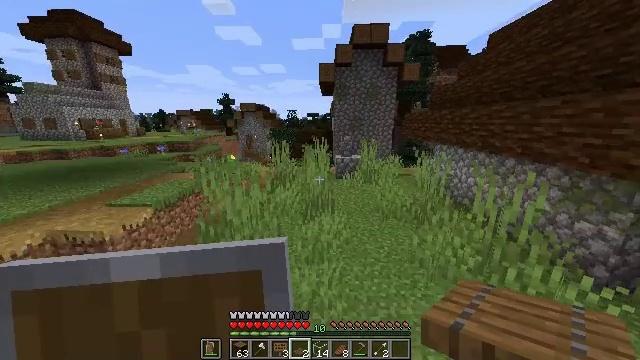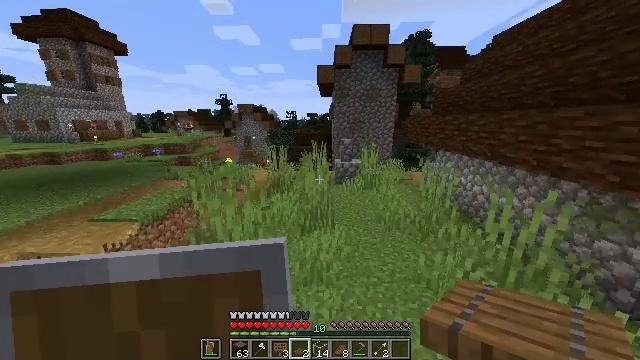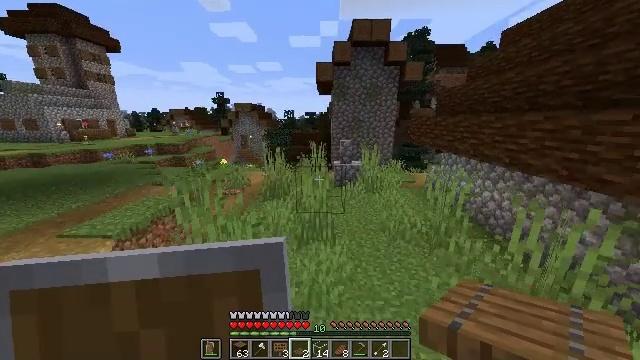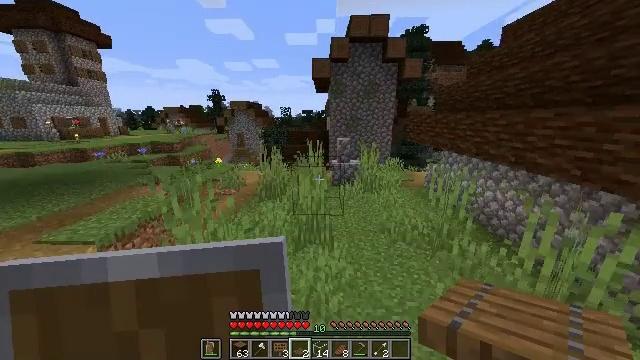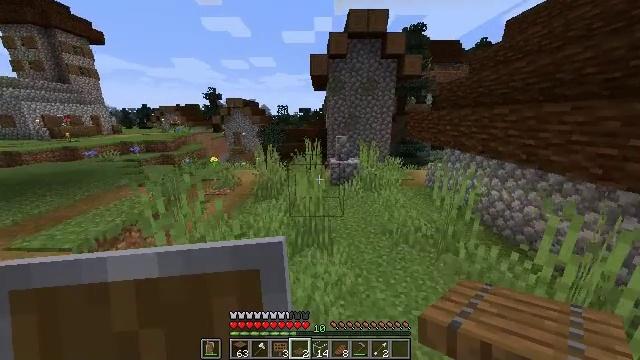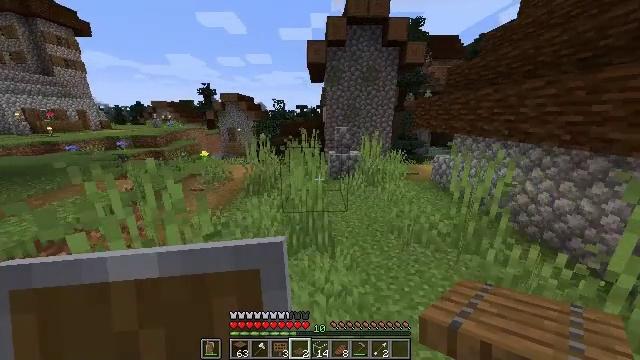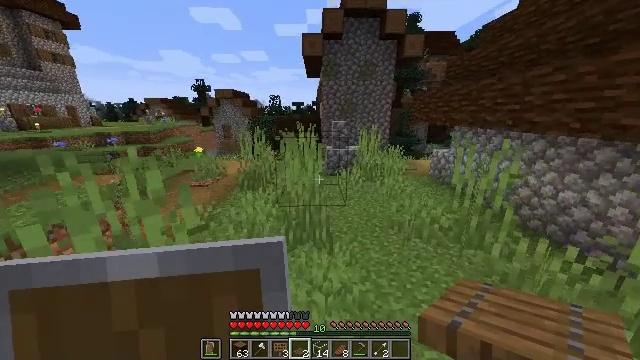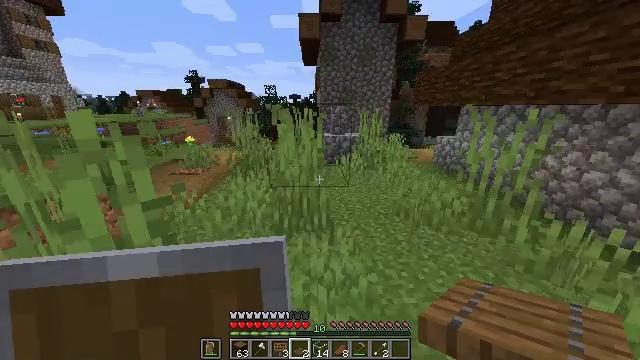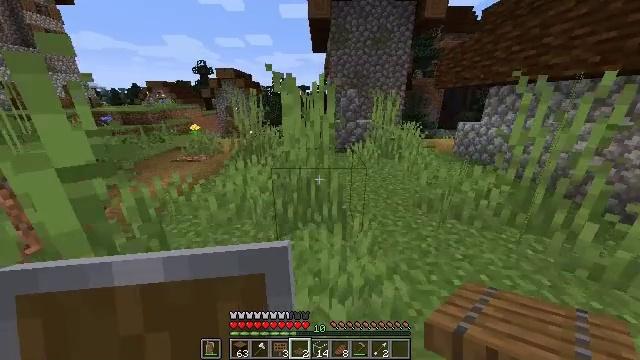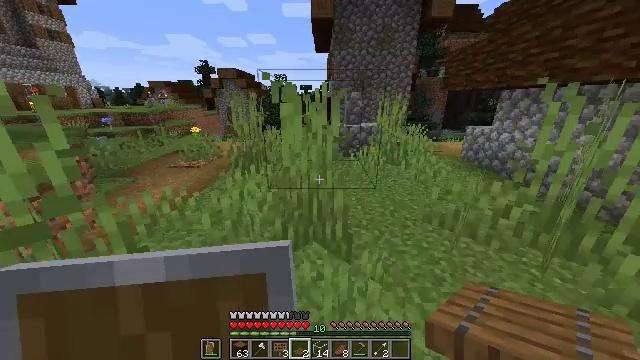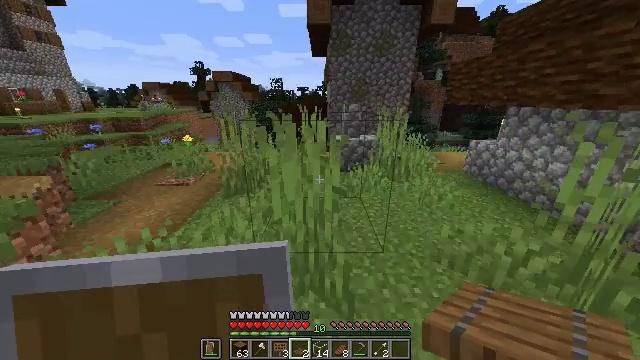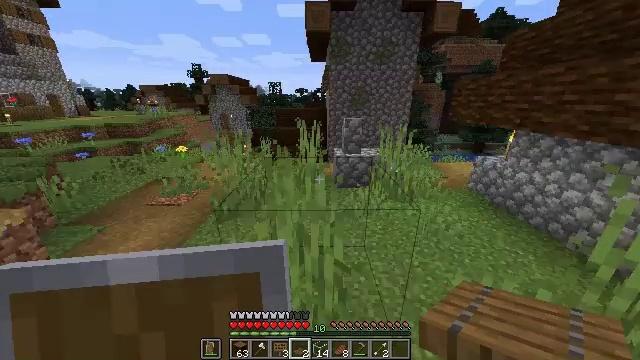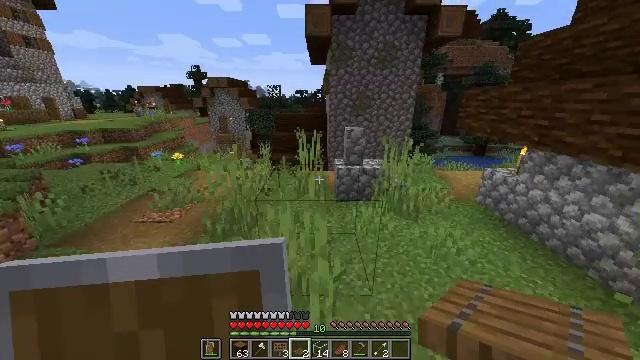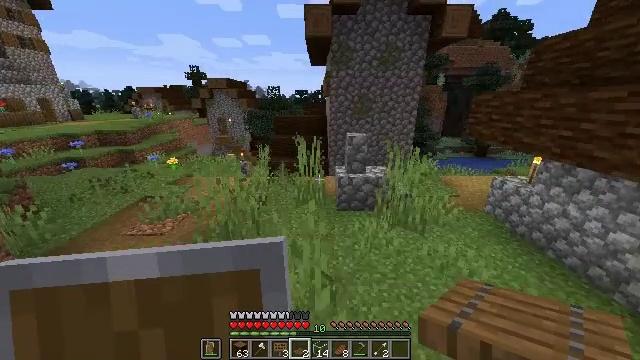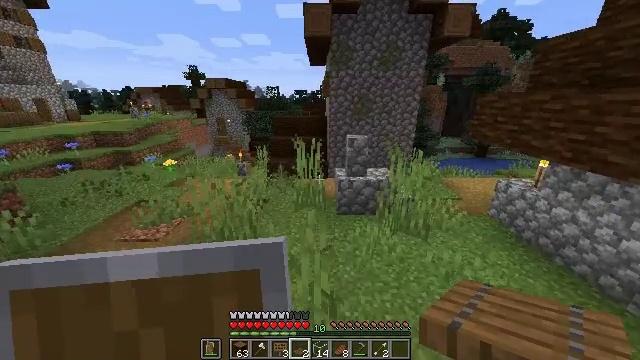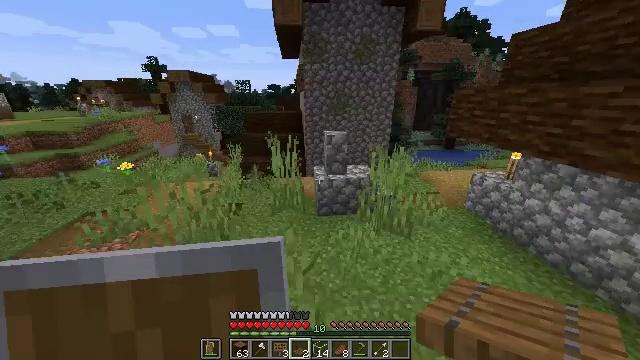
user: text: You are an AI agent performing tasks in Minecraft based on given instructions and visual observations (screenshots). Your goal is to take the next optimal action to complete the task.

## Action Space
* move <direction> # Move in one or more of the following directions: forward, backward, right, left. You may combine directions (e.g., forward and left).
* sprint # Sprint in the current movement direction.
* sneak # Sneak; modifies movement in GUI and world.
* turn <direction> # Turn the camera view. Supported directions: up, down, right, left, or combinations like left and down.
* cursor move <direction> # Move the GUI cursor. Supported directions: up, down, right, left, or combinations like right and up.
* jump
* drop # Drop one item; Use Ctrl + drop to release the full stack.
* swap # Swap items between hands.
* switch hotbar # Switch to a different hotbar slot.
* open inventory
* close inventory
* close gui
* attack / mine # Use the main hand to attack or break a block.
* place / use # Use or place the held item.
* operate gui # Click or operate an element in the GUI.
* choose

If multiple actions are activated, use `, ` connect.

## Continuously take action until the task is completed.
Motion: motion action
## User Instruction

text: Break the spruce door to remove it.
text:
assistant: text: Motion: move forward, jump
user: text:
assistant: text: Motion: move forward, jump
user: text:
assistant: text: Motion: move forward, jump
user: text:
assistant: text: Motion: move forward, jump
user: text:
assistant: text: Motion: move forward, jump
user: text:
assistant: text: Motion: move forward, jump
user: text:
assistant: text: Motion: move forward, turn down, jump
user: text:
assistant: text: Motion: move forward, sprint, turn left and down, jump
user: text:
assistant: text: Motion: move forward, sprint, jump
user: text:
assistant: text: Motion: move forward, jump
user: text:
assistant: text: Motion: move forward, jump
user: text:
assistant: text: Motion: move forward, jump
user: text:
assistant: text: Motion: move forward, jump
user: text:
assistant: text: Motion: move forward, jump
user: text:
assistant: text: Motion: move forward, turn right and down, jump
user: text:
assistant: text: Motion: move forward, turn right and down, jump
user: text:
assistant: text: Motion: move forward, turn right and down, jump
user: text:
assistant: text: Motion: move forward, turn right and down, jump
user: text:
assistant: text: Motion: move forward, turn right, jump
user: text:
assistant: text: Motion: move forward, sprint, turn right, jump
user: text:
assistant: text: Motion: move forward, sprint, jump
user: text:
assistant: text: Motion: move forward, sprint, jump
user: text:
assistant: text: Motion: move forward, sprint, jump
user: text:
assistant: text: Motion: move forward, jump
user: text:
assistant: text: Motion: move forward, turn right, jump
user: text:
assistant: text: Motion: move forward, turn right, jump
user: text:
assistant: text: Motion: move forward, turn right, jump
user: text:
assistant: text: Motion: move forward, turn right, jump
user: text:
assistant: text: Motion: move forward
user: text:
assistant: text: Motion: move forward